Aerial crown-view tile of a tropical tree (Barro Colorado Island, Panama), acquired 20250512:
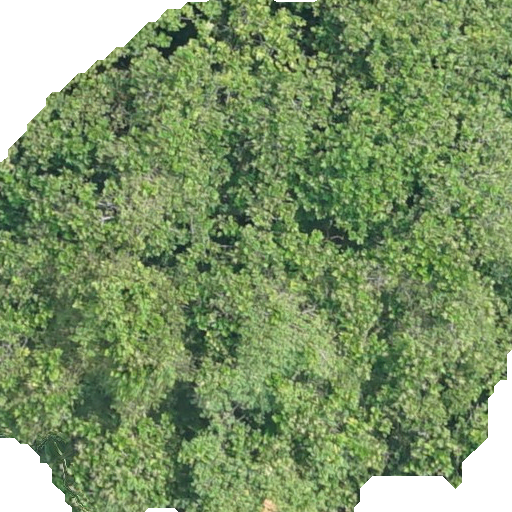
Species: Anacardium excelsum
GBIF accepted scientific name: Anacardium excelsum
Crown area: 396.319 m²